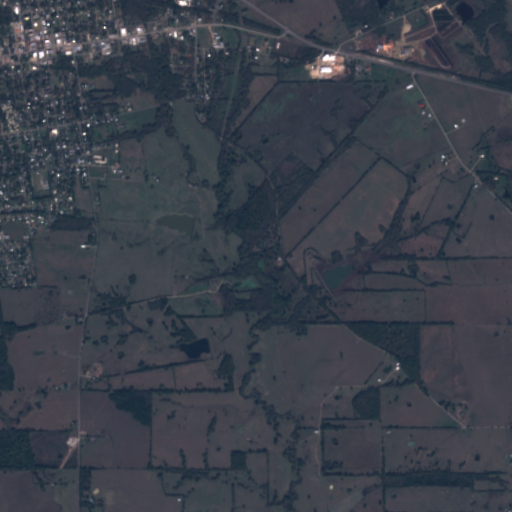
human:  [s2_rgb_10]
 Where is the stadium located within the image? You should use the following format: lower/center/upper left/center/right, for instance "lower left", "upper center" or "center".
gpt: The stadium is located in the center left of the image.
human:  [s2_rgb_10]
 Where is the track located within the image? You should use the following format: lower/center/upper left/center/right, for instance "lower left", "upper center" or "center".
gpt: The track is located in the center left of the image.
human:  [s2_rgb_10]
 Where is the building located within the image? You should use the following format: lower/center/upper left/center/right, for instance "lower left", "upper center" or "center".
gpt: The building is located in the upper left of the image.
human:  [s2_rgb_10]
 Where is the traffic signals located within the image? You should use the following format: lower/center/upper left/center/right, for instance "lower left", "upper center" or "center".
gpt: The traffic signals is located in the upper left of the image.
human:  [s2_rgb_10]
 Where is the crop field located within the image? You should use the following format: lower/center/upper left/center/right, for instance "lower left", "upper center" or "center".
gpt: There is no crop field in the image.